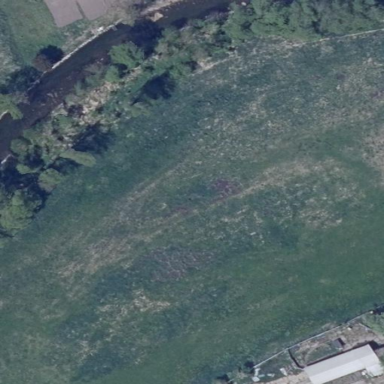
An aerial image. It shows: Beautiful meadow.